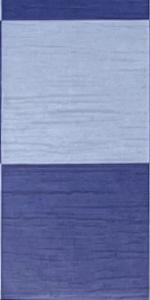
Label: Empty